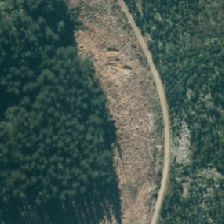
Land cover: harvested_forest